Question: I'm developing my first Jenkins plugin and followed the tutorial at <URL>. After adding a BuildStep and generating the results I now want to publish them to the user. I would like to do this via a new link entry on the job page and a corrsponding result view page.
Unfortunatelly I do not find the right extension points for the navigation bar at the left side, the main navigation links in the center as well as the new target page. Can somebody point me in the right direction or give me a link to a tutorial or blog post that explains this scenario?
Thanks

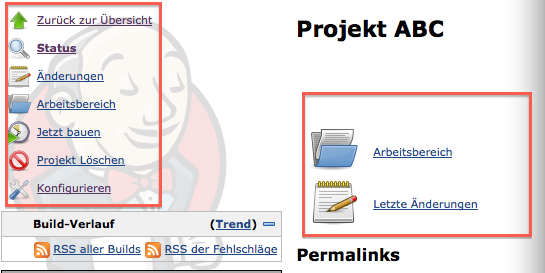
Answer: After a lot of trial and error I figured out the solution.
All in all you need two different things in your project:
'''
import hudson.model.ProminentProjectAction;
public class MyProjectAction implements ProminentProjectAction {
@Override
public String getIconFileName() {
// return the path to the icon file
return "/images/jenkins.png";
}
@Override
public String getDisplayName() {
// return the label for your link
return "MyActionLink";
}
@Override
public String getUrlName() {
// defines the suburl, which is appended to ...jenkins/job/jobname
return "myactionpage";
}
}
'''
In my case I wanted to show the link if and only if the related build step of my plugin is configured for the actual project. So I took my Builder class and overwrote the getProjectActionsMethod.
'''
public class MyBuilder extends Builder {
...
@Override
public Collection<? extends Action> getProjectActions(AbstractProject<?,?> project) {
List<Action> actions = new ArrayList<>();
actions.add(new MyProjectAction());
return actions;
}
}
'''
Maybe this is not the perfect solution yet (because I'm still trying to figure out how all the artifacts are working together), but it might give people which want to implement the same a good starting point.
The page, which is loaded after clicking the link is defined as index.jelly file under source/main/resources and an underlying package with the name of the package of your Action class appended by its class name (e.g. src/main/resources/org/example/myplugin/MyProjectAction).